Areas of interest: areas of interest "Business office"
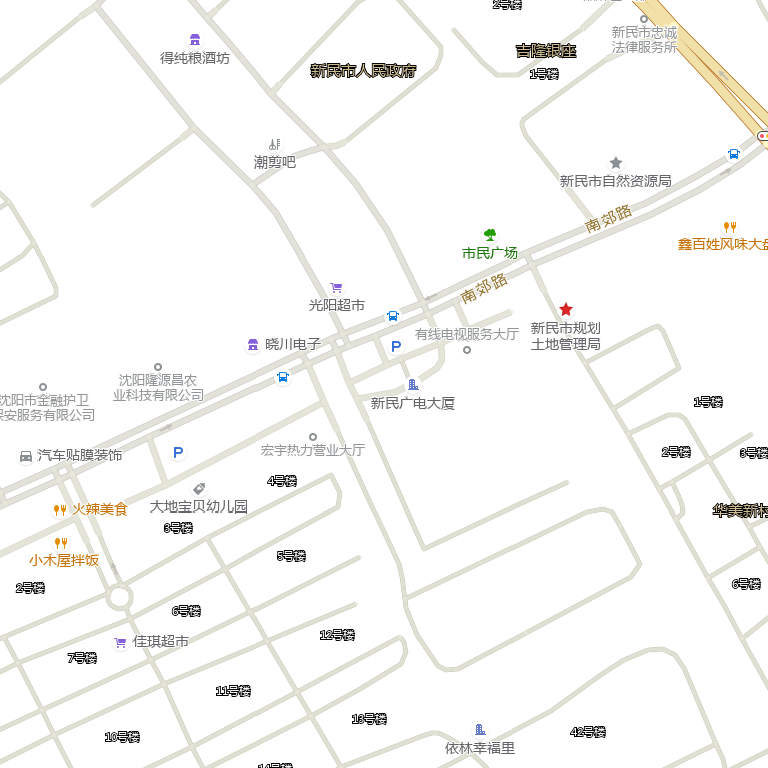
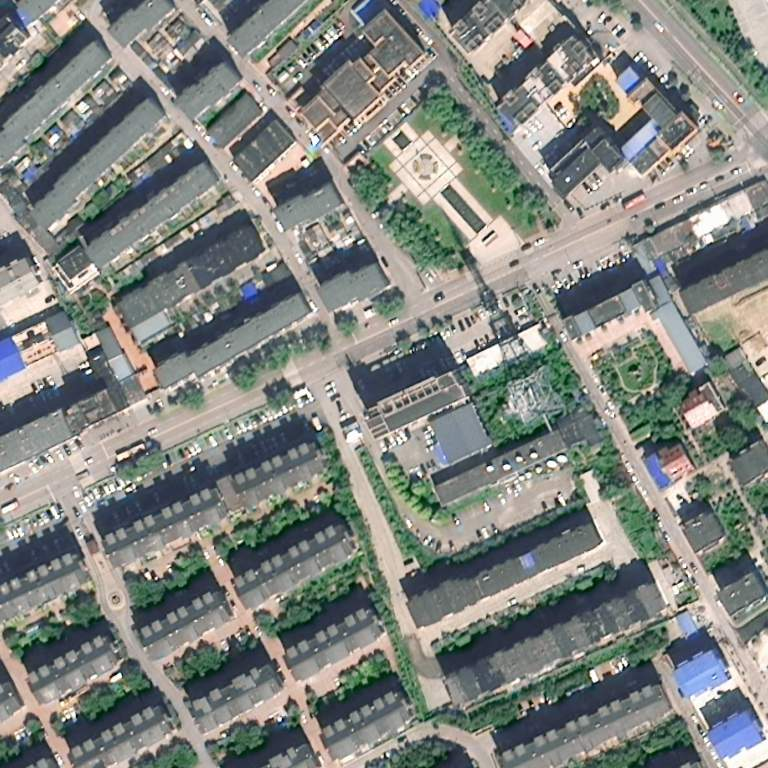